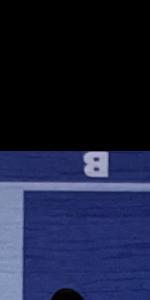
Label: Empty